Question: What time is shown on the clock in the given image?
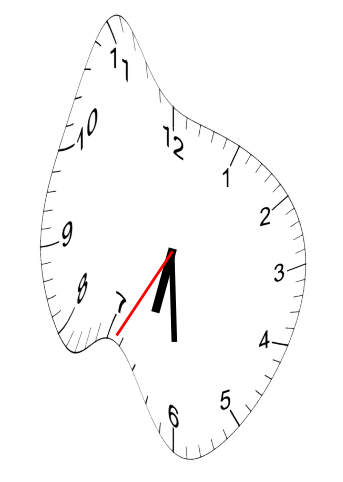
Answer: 06:29:35